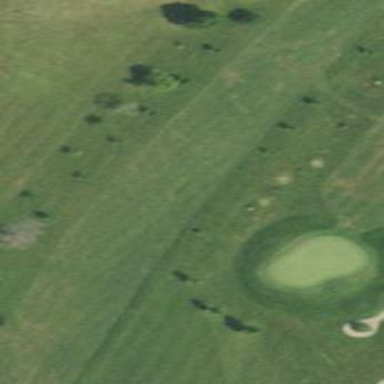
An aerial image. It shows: Golf fairway surrounded by grass.